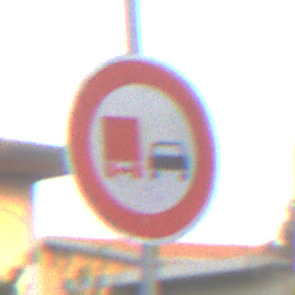
Verkehrszeichen: UeberholverbotKraftfahrzeuge
Umgebung: Outdoor, Urban
Tageszeit: SunriseSunset
Wetter: Clear
Licht: Natural
Jahreszeit: NotSpecified
Kontrast: LowContrast